Question: I have an html table embedded inside a Bootstrap panel with two columns. Inside each column is another table with two more columns. Each table needs to be independent as the number of rows in each can be variable depending on the data that populates it.
Anyway, the problem is that since the first table is usually longer in height than the second, the tops of the two tables don't usually align. Before you suggest it, I've tried with divs before and using the bootstrap col size ideas and the primary reason for going with tables is to allow me to left align the "titles" columns like Contact and Address in the sample.
I've also tried all kinds of border, padding and vertical-align styles on all the tags I could think of, but no luck.
Here's the code:
'''
<html>
<head>
<meta charset="utf-8">
<meta name="viewport" content="width=device-width, initial-scale=1">
<script type="text/javascript" src="http://cdnjs.cloudflare.com/ajax/libs/jquery/2.0.3/jquery.min.js"></script>
<script type="text/javascript" src="http://netdna.bootstrapcdn.com/bootstrap/3.3.2/js/bootstrap.min.js"></script>
<link href="http://cdnjs.cloudflare.com/ajax/libs/font-awesome/4.3.0/css/font-awesome.min.css"
rel="stylesheet" type="text/css">
<link href="http://pingendo.github.io/pingendo-bootstrap/themes/default/bootstrap.css"
rel="stylesheet" type="text/css">
</head>
<body style="font-family: Calibri, Helvetica, Arial, sans-serif;" >
<div>
<div >
<div class="row col-md-12" >
<div class="row">
<div class="row col-md-6">
<div class="panel panel-primary">
<div class="panel-heading">
<h4>Contact Details</h4>
</div>
<div class="panel-body" id="contactDetails">
<table>
<tbody>
<tr>
<td>
<table>
<tbody>
<tr>
<td style="vertical-align:top; padding:4px;">
<label class="control-label">Contact:</label>
</td>
<td style="padding:4px">
<span >John Doe</span>
</td>
</tr>
<tr>
<td style="vertical-align:top; padding:4px;">
<label class="control-label">Address:</label>
</td>
<td style="padding:4px">
<div>
<div class="sp-sm-12">
<span>123 Any Address</span>
</div>
<div class="sp-sm-12">
<span>Address 2</span>
</div>
<div class="sp-sm-12">
<span>ANYTOWN, US 12345</span>
</div>
<div class="sp-sm-12">
<span >United States</span>
</div>
</div>
</td>
</tr>
</tbody>
</table>
</td>
<td>
<table>
<tbody>
<tr>
<td style="vertical-align:top; padding:4px;">
<label class="control-label"><span>Home phone:</span></label>
</td>
<td style="padding:4px">
<span>
<span data-bind="text: Number()"><PHONE></span>
</span>
</td>
</tr>
<tr>
<td style="vertical-align:top; padding:4px;">
<label class="control-label"><span>Email:</span></label>
</td>
<td style="padding:4px">
<div >
<span>
<a href="mailto:anyone@anywhere.com">anyone@anywhere.com</a>
</span>
<br>
</div>
</td>
</tr>
<tr>
<td style="vertical-align:top; padding:4px;">
<label class="control-label"><span>Business:</span></label>
</td>
<td style="padding:4px">
<div">
<div class="row">
<span>
<span></span>
</span>
</div>
</div>
</td>
</tr>
</tbody>
</table>
</td>
</tr>
<tr>
<td colspan="2">
TESTING TESTING TESTING TESTING TESTING TESTING TESTING TESTING TESTING TESTING TESTING TESTING TESTING TESTING TESTING TESTING TESTING TESTING TESTING TESTING
</td>
</tr>
</tbody>
</table>
</div>
</div>
</div>
</div>
</div>
</div>
</div>
</body>
</html>
'''
I've created a jsfiddle here:<URL>
And here's an image of what I see. You can see Home Phone is not aligned with Contact.

What Do i need to do to align these?
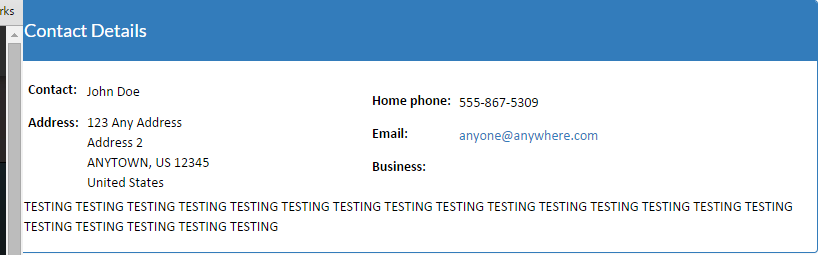
Answer: If you add 'vertical-align: top' to your 'td' elements, that should fix it.
'''
.panel-body td {
vertical-align: top;
}
'''
<URL>